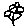
Label: flower